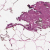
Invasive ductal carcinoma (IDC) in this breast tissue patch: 0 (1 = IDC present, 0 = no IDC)